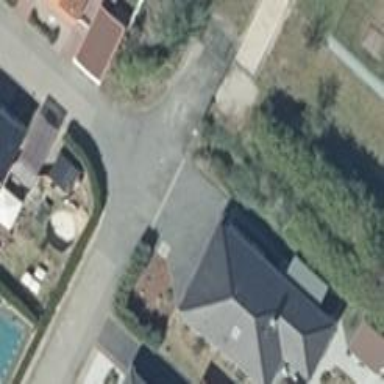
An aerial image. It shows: Paved residential road.